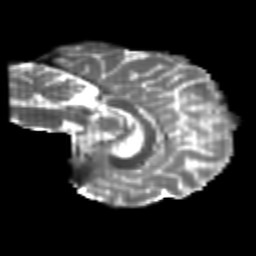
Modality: T2w
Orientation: sagittal
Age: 24
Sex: female
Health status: healthy
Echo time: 0.074 s